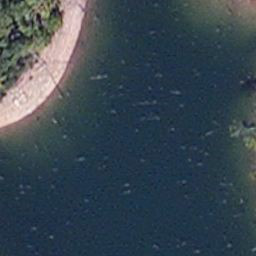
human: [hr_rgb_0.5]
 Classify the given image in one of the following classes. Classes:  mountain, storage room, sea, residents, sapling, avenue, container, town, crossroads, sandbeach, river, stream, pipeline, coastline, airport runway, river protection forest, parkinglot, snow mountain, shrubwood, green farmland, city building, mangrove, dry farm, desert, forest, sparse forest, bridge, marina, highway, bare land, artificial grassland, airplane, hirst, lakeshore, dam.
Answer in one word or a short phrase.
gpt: lakeshore